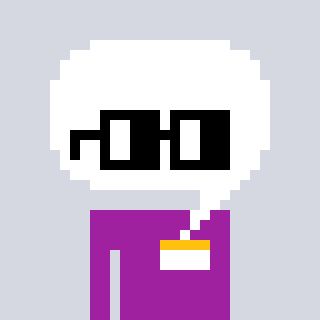
a pixel art character with square black glasses, a speech bubble-shaped head and a magenta-colored body on a cool background